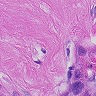
Metastatic tissue present: yes